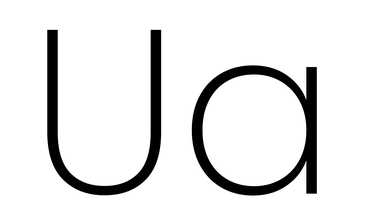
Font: Poppins-ExtraLight